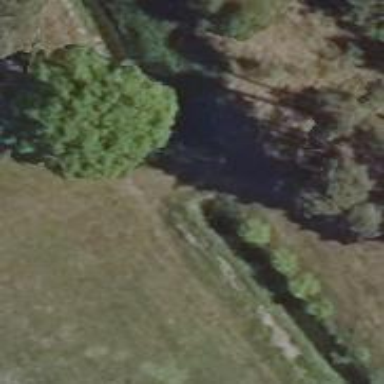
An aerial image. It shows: Culvert tunnel.